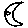
Label: moon